Interaction volume radius: 10 \u00c5
Interaction volume height: 20 \u00c5
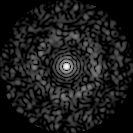
Disorder parameter: 0.8376